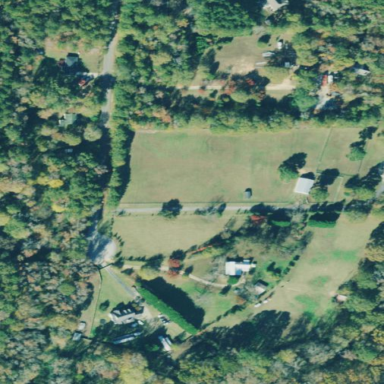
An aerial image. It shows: Farm.